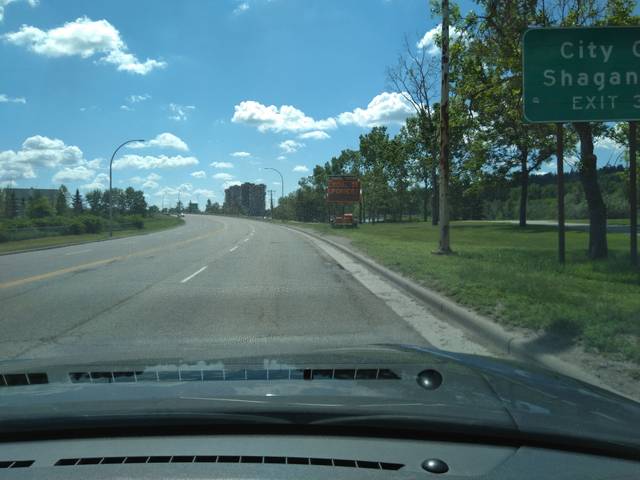
Region: Canada
Coordinates: 51.068, -114.158